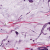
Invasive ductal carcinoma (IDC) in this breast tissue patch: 1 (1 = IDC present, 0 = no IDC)